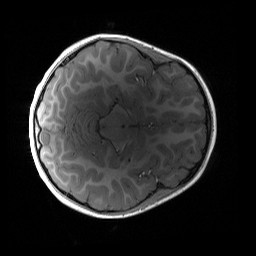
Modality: T1w
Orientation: axial
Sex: female
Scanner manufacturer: siemens
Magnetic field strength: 3 T
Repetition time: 1.9 s
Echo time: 0.00243 s